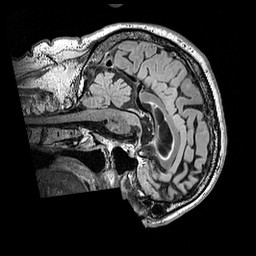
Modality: FLAIR
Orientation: sagittal
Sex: male
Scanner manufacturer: siemens
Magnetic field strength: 3 T
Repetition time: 5 s
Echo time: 0.395 s